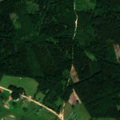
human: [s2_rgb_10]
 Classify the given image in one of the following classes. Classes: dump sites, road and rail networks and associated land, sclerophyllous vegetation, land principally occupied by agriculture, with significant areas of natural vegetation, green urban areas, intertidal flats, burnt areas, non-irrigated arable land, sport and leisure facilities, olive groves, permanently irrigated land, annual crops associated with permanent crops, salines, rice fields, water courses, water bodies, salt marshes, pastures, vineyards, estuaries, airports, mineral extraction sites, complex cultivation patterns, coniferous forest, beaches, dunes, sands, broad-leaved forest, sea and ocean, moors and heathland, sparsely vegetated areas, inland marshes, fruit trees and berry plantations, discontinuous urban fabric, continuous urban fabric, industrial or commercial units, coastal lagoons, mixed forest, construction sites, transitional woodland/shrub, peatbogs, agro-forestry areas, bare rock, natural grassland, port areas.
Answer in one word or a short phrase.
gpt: complex cultivation patterns, land principally occupied by agriculture, with significant areas of natural vegetation, coniferous forest, mixed forest, transitional woodland/shrub